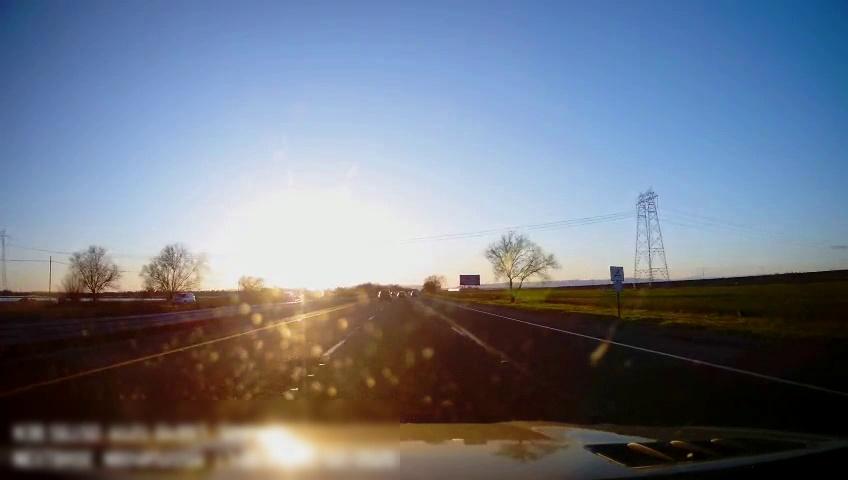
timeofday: Day
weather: Sunny
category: Drivable Space
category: Vehicles | Car
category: Vehicles | SUV
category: Vehicles | Car
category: Lanes | Alternate Lane
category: Lanes | Current Lane
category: Lanes | Current Lane
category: Lanes | Alternate Lane
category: Traffic | Signs
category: Traffic | Signs
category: Traffic | Signs